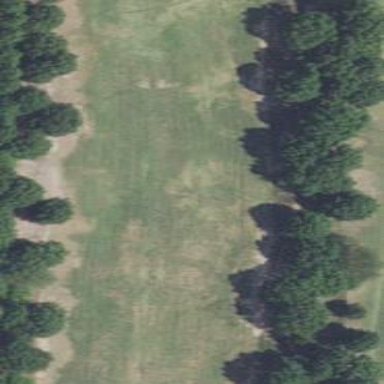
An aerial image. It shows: Grassy area designated for driving range golf.